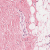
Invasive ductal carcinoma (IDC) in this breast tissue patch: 0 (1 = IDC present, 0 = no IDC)